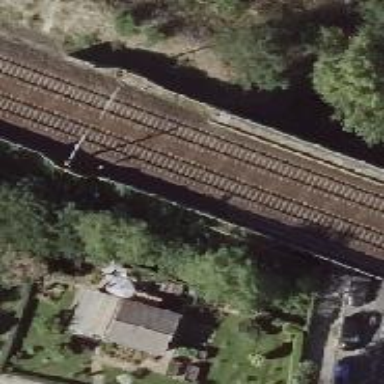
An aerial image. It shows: Railway bridge with electrified contact lines.